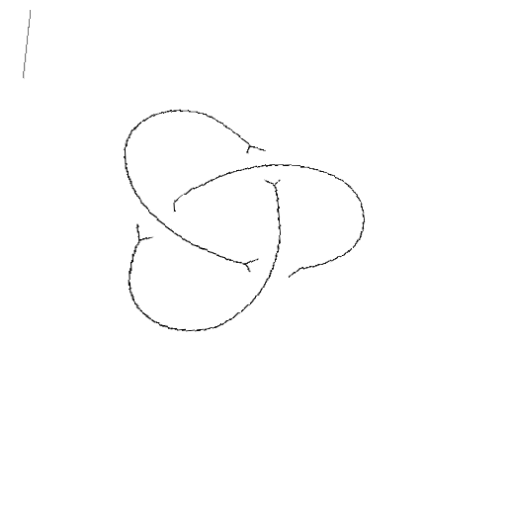
Crossing number: 3